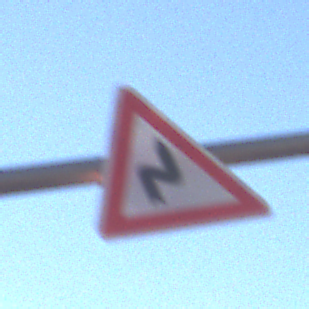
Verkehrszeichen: DoppelkurveRechts
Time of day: MorningAfternoon
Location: Outdoor (Nature)
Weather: Clear
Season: NotSpecified
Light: Natural